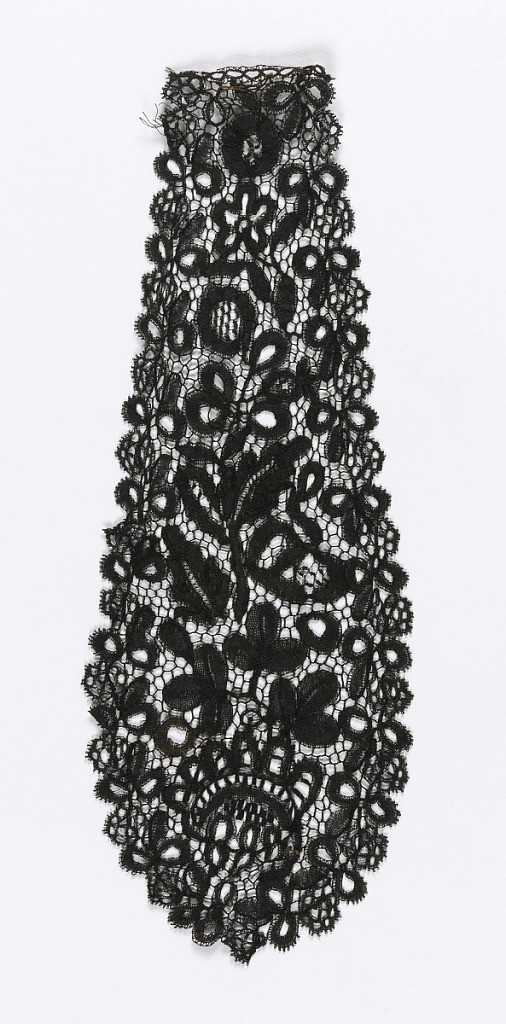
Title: Cap fragment
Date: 19th century
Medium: silk Technique: bobbin lace, English style
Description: Cap fragment of black Honiton lace in a design showing the shamrock, rose and thistle for England, Ireland and Scotland.